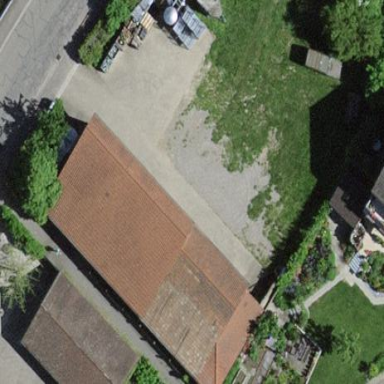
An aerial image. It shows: Shed.